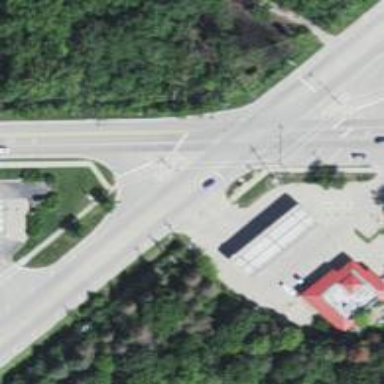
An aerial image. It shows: Traffic island located on footway.